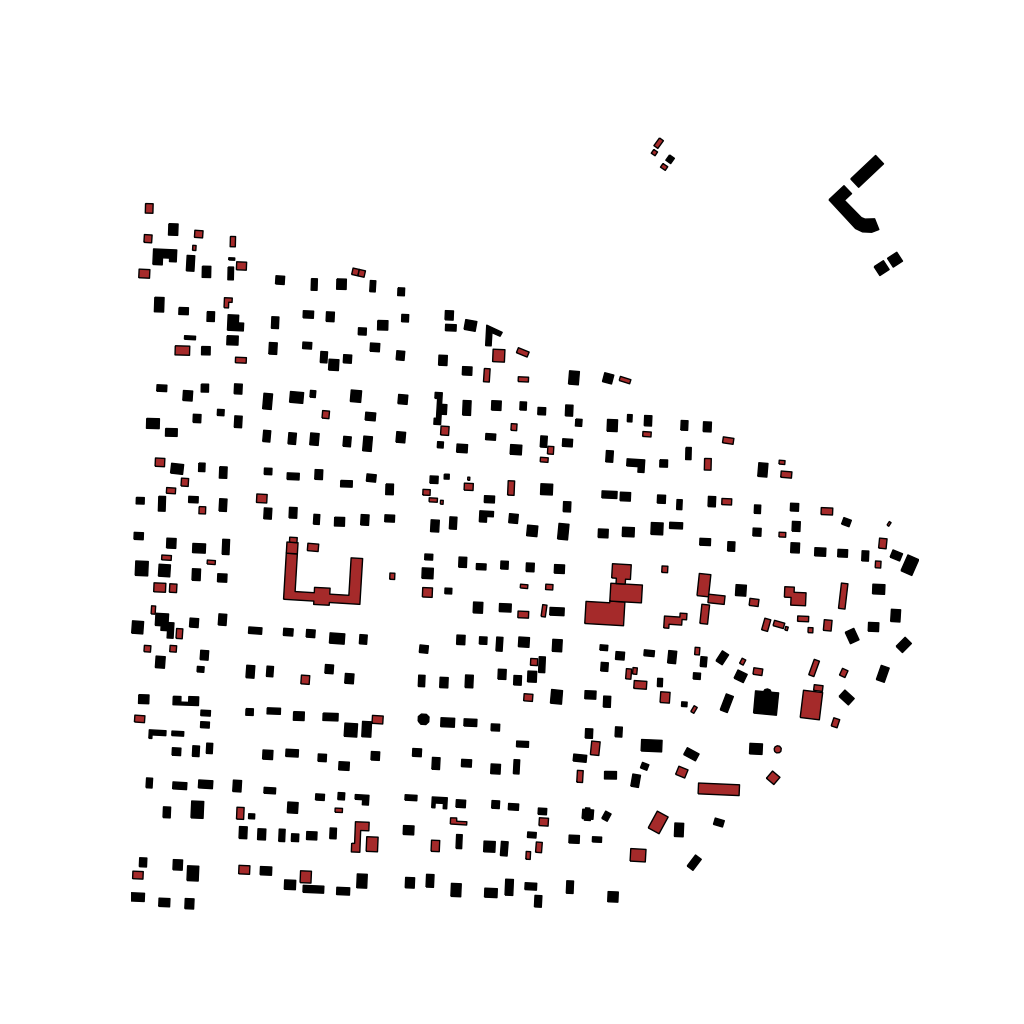
Tags: overhead vector_map, recreation, residential, special, historical, soviet, individual_rise, low_rise, medium_rise, density_1, Building, Facility, 1.0 km²